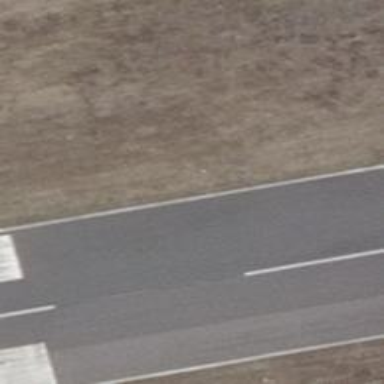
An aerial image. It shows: Aviation light marking the edge of runway.